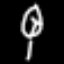
Label: leaf